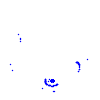
Particle: pion